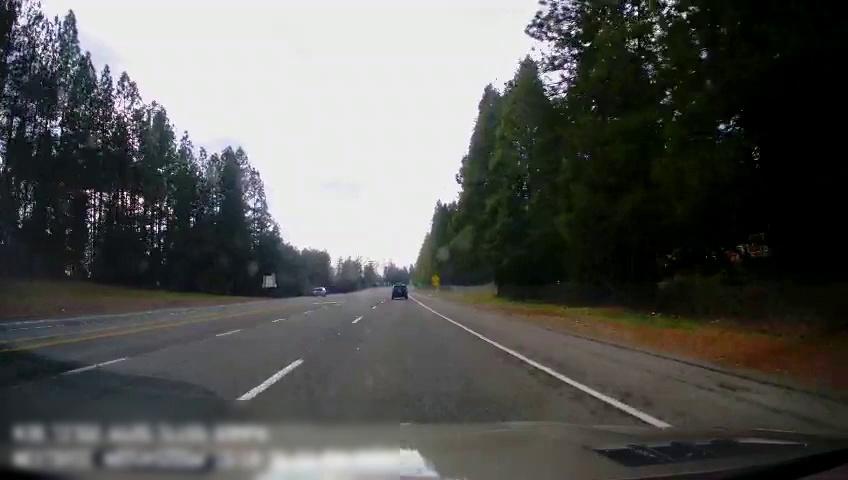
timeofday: Day
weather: Cloudy
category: Drivable Space
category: Vehicles | SUV
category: Vehicles | Car
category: Lanes | Opposite Lane
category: Lanes | Alternate Lane
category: Lanes | Alternate Lane
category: Lanes | Opposite Lane
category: Lanes | Current Lane
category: Lanes | Alternate Lane
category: Traffic | Signs